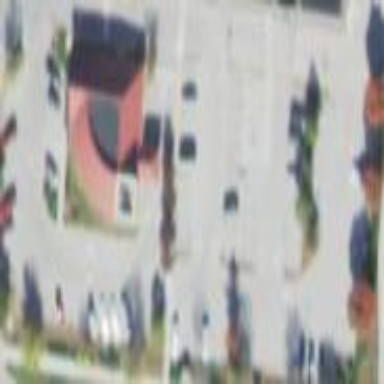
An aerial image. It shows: Parking area.